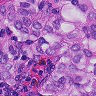
Metastatic tissue present: yes